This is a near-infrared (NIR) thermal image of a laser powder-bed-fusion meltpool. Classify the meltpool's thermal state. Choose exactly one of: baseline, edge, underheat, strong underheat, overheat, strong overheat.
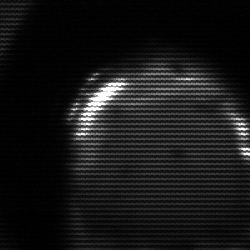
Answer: edge